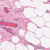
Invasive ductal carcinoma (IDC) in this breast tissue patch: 0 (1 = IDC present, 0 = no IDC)